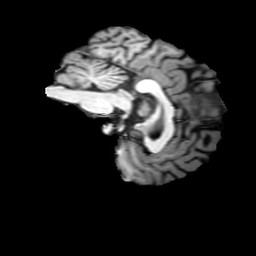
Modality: T1w
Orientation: sagittal
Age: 44
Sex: female
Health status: ill